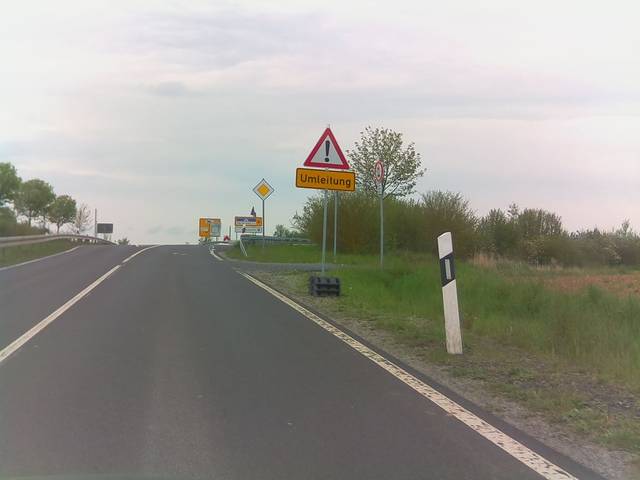
Region: Germany
Coordinates: 50.529, 9.628